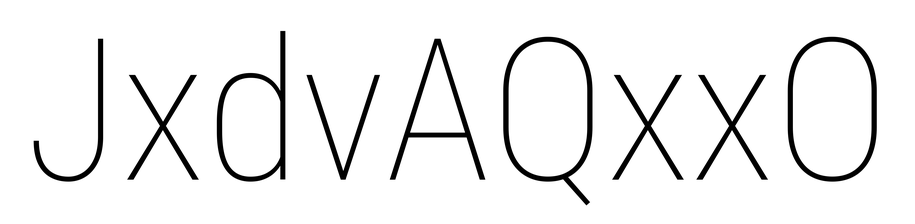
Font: Roboto_Condensed_Thin